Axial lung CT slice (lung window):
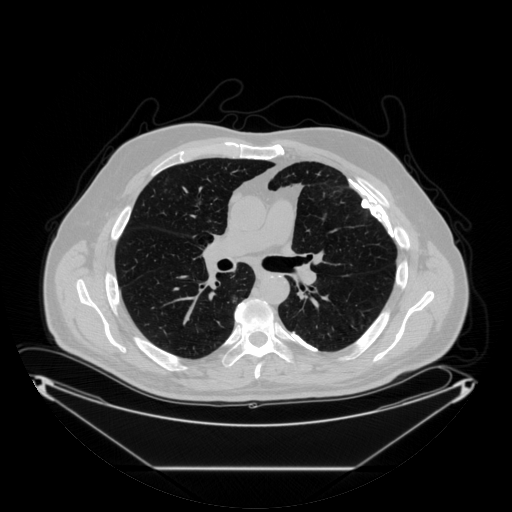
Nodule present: no